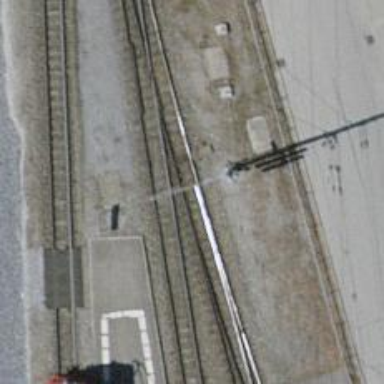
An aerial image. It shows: Railway switch.